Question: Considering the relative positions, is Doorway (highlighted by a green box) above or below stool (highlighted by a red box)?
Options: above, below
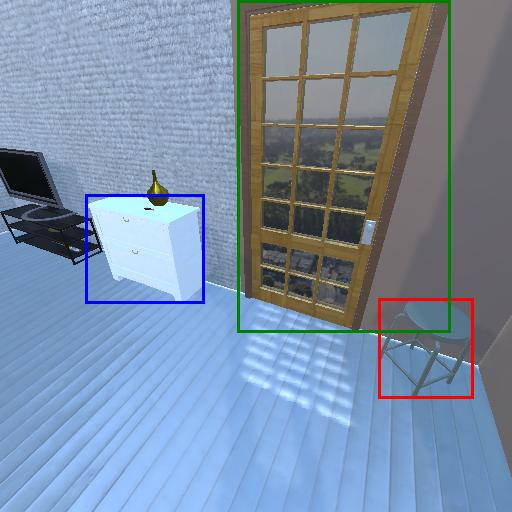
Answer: above